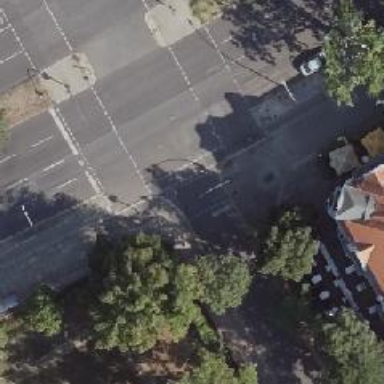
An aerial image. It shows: Crossing with traffic signals.